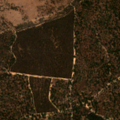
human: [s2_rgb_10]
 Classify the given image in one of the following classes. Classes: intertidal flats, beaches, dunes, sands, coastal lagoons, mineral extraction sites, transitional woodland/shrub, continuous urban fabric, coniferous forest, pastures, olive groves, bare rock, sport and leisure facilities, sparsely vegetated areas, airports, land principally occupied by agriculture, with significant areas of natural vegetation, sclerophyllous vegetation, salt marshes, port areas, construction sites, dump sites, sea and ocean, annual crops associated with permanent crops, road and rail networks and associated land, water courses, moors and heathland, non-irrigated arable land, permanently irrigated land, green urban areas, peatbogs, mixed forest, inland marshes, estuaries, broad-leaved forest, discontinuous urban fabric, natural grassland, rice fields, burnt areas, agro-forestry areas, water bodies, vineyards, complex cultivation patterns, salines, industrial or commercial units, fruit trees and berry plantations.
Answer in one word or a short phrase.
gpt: broad-leaved forest, mixed forest, transitional woodland/shrub